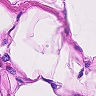
Metastatic tissue present: no